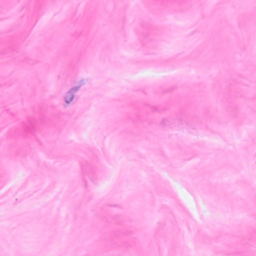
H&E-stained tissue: Breast